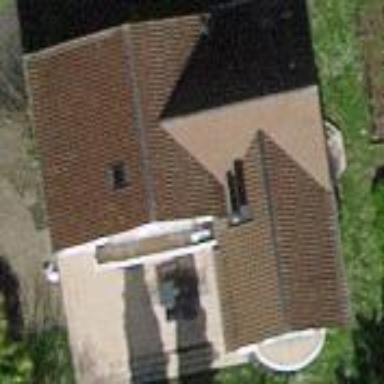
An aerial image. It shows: Detached building with gabled roof.